Question: I have a webservice on amazon ec2 running on glassfish 4 server, I tried to connect visualvm to the server but it were impossible, so I followed this tutorial (<URL>, I installed the plugin glassfish in the server jvisualvm, and now I can monitor glassfish, but i cant do a heap dump to see my application use of memory detailled.
How can I do?

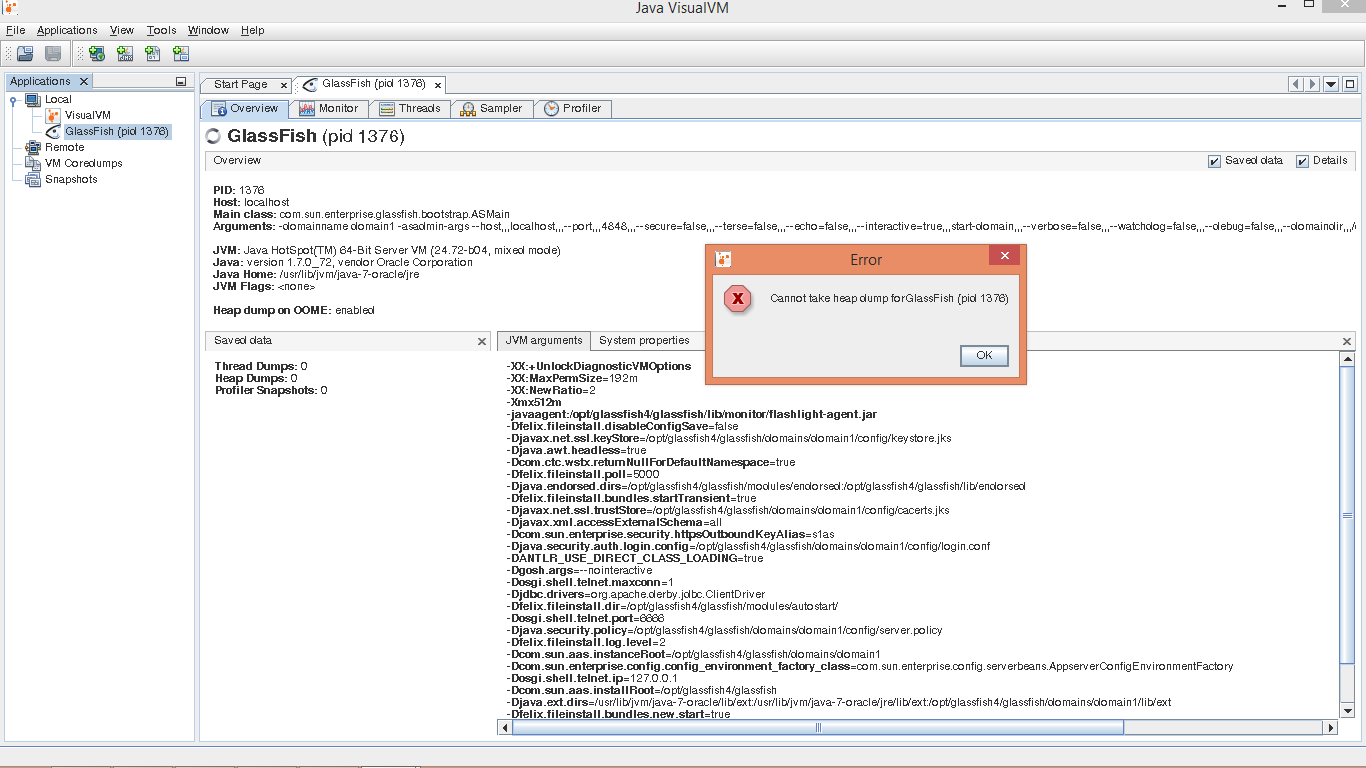
Answer: You can use the 'jmap' tool in the JDK to create an HPROF format heapdump:
<URL>
As an example, with the PID of your GlassFish in the screenshot above, the command would be as follows:
'''
jmap -dump:file=/path/to/my/dumpfile.hprof 1376
'''
You could also use 'jps' to find the process ID:
'''
jps -v
'''
The '-v' flag makes the output verbose, giving you more information to tell which process is the right one.